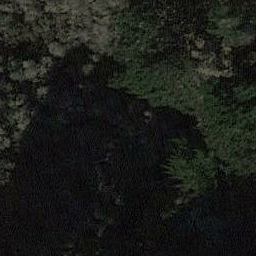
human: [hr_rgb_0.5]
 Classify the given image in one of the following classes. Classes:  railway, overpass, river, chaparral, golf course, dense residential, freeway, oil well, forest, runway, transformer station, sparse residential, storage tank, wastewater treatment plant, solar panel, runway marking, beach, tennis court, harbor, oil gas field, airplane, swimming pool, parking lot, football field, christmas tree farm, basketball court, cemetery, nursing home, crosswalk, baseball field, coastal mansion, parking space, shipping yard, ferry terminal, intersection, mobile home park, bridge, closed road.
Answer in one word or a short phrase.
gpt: forest